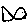
Label: fish